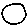
Label: circle